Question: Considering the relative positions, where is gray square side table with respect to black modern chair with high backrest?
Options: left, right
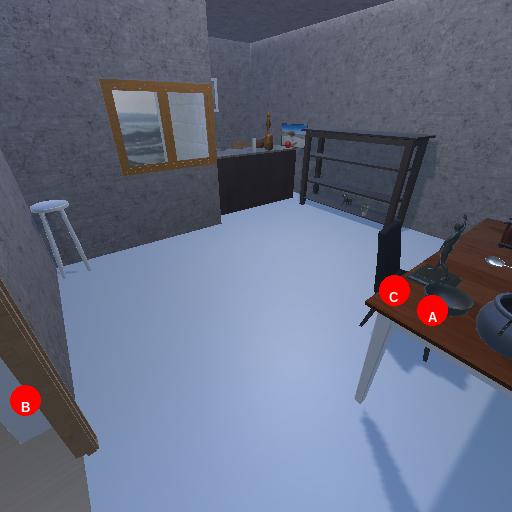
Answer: left